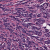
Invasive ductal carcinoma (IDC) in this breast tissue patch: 1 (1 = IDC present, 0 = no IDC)